Question: I want to check 'Column A' () in 'Sheet2', 'Sheet3', 'Sheet4' and 'Sheet5' and find value for each cell. Compare 'A1' in 'Sheet2', 'Sheet3', 'Sheet4' and 'Sheet5', find maximum of it and report it in 'A1' in result page. Also in cell 'B1' report corresponding sheet for this maximum. This goes on to 'Column A' ()

the following code i used:
'''
Worksheets("sheet2").Range("A1").Value = a
Worksheets("sheet3").Range("A1").Value = b
Worksheets("sheet4").Range("A1").Value = c
Worksheets("sheet5").Range("A1").Value = d
MaxValue = Application.Max(a, b, c, d)
Range("A1").Value = MaxValue
'''
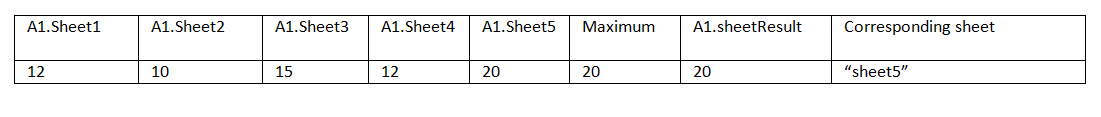
Answer: > yes i have just 4 sheets - Mohsen 11 mins ago
In Sheet1, Cell A1, put this formula
'''
=MAX(Sheet2!A1,Sheet3!A1,Sheet4!A1,Sheet5!A1)
'''
In Sheet1, Cell B1, put this horrifying formula. I am sure there is a better way to find the sheet name though.
'=IF(Sheet1!A1=Sheet2!A1,RIGHT(CELL("filename",Sheet2!A1),LEN(CELL("filename",Sheet2!A1))- FIND("]",CELL("filename",Sheet2!A1),1)),IF(Sheet1!A1=Sheet3!A1,RIGHT(CELL("filename",Sheet3!A1),LEN(CELL("filename",Sheet3!A1))- FIND("]",CELL("filename",Sheet3!A1),1)),IF(Sheet1!A1=Sheet4!A1,RIGHT(CELL("filename",Sheet4!A1),LEN(CELL("filename",Sheet4!A1))- FIND("]",CELL("filename",Sheet4!A1),1)),IF(Sheet1!A1=Sheet5!A1,RIGHT(CELL("filename",Sheet5!A1),LEN(CELL("filename",Sheet5!A1))- FIND("]",CELL("filename",Sheet5!A1),1)),""))))'
A word of though. To use the 'RIGHT(CELL("filename",Sheet2!A1),LEN(CELL("filename",Sheet2!A1))- FIND("]",CELL("filename",Sheet2!A1),1))', you need to have the workbook saved.
My Sheet2, A1 has '1', Sheet3, A1 has '2', Sheet4, A1 has '2.5',Sheet5, A1 has '3'

'''
Sub Sample()
Dim ws As Worksheet
Dim i As Long
Set ws = ThisWorkbook.Sheets("Sheet1")
With ws
.Range("A1:A365").Formula = "=MAX(Sheet2!A1,Sheet3!A1,Sheet4!A1,Sheet5!A1)"
.Range("A1:A365").Value = .Range("A1:A365").Value
For i = 1 To 365
Select Case .Range("A" & i)
Case ThisWorkbook.Sheets("Sheet2").Range("A" & i).Value: .Range("B" & i).Value = "Sheet2"
Case ThisWorkbook.Sheets("Sheet3").Range("A" & i).Value: .Range("B" & i).Value = "Sheet3"
Case ThisWorkbook.Sheets("Sheet4").Range("A" & i).Value: .Range("B" & i).Value = "Sheet4"
Case ThisWorkbook.Sheets("Sheet5").Range("A" & i).Value: .Range("B" & i).Value = "Sheet5"
End Select
Next i
End With
End Sub
'''